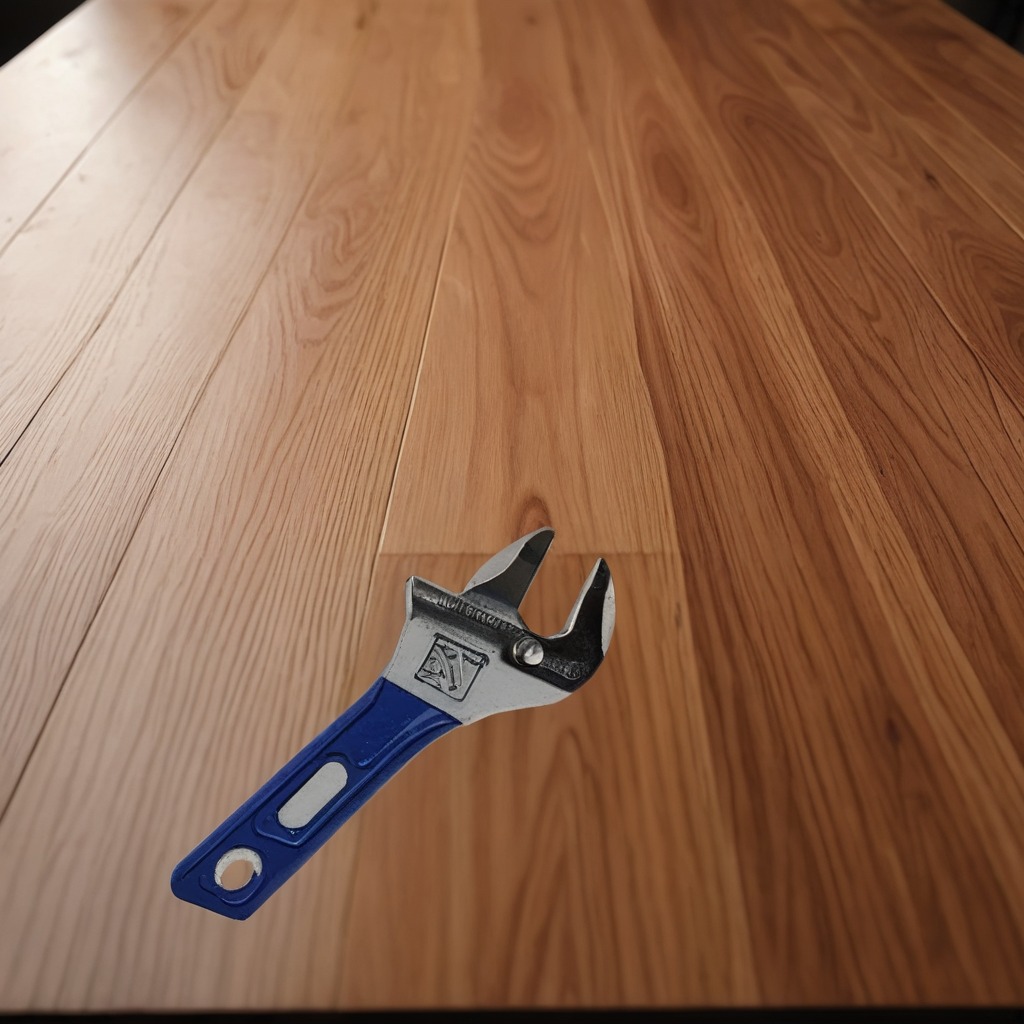
An wrench is lying on the wooden table in a carpentry studio.